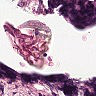
Metastatic tissue present: no